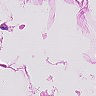
Metastatic tissue present: no